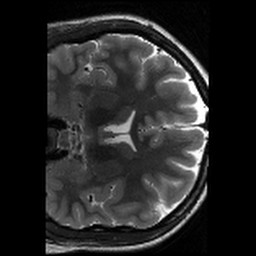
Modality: T2w
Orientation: coronal
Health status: healthy
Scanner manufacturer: siemens
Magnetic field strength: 3 T
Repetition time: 8.02 s
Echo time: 0.08 s